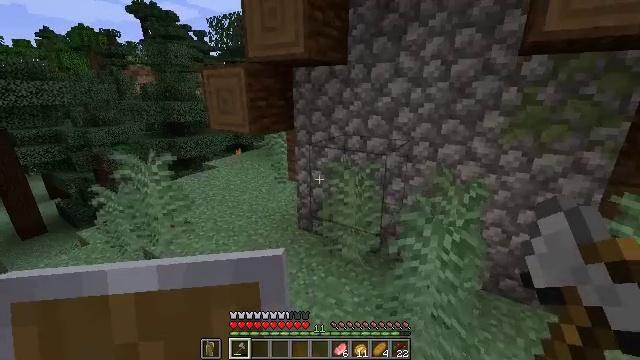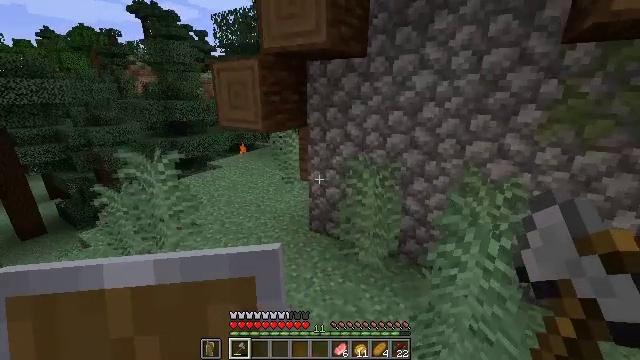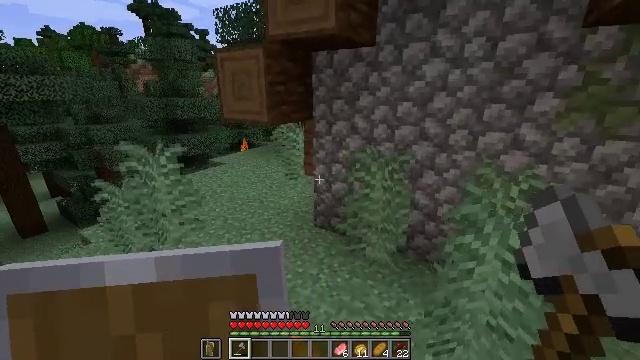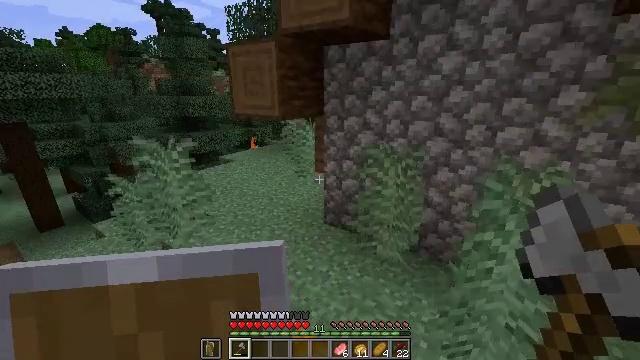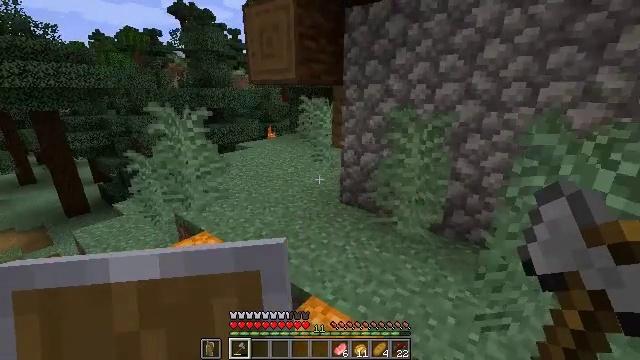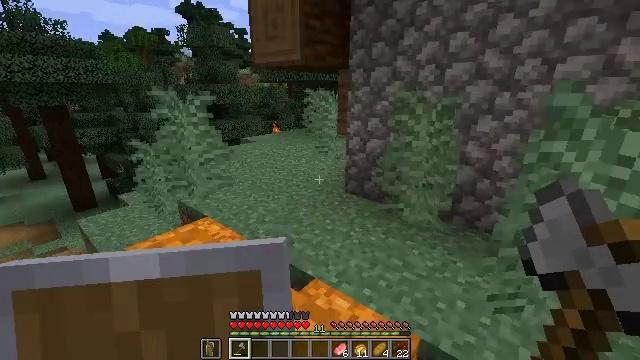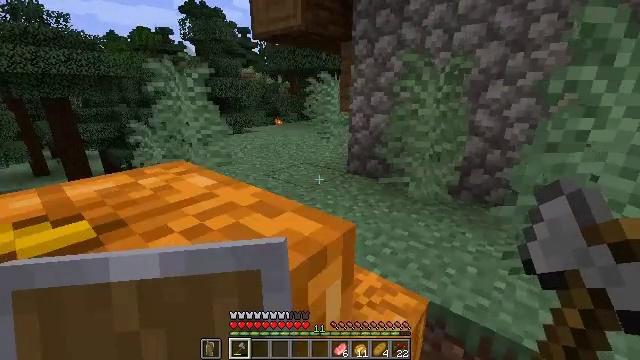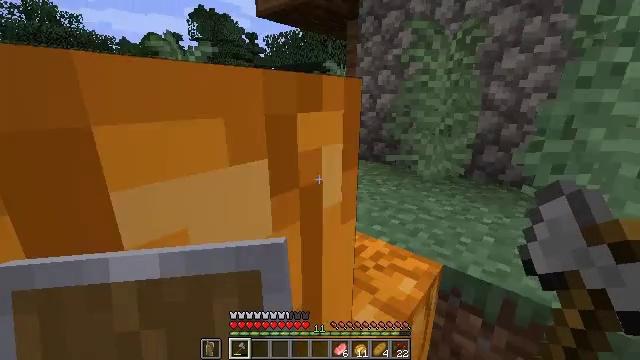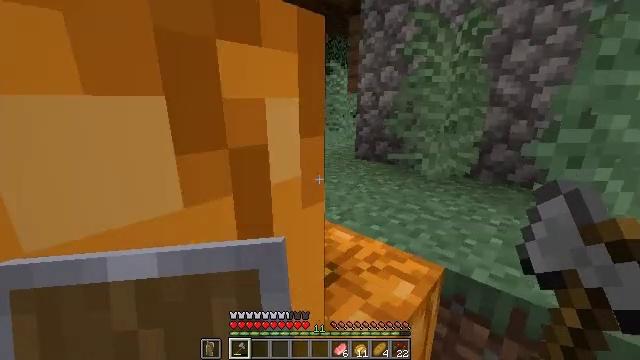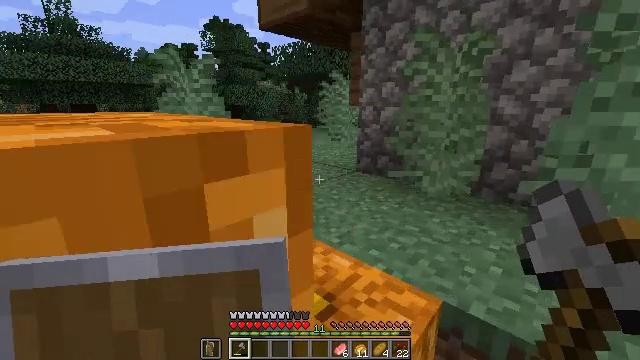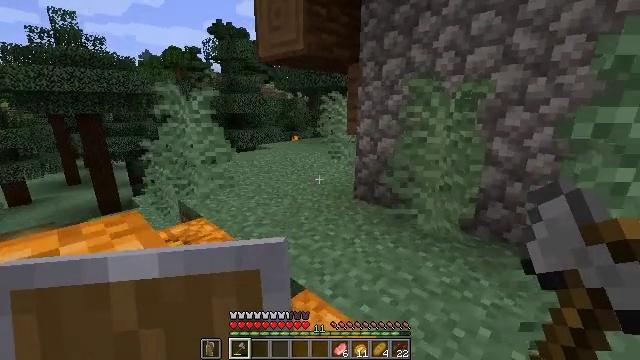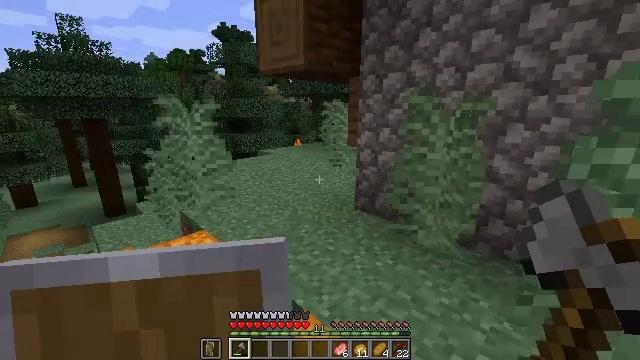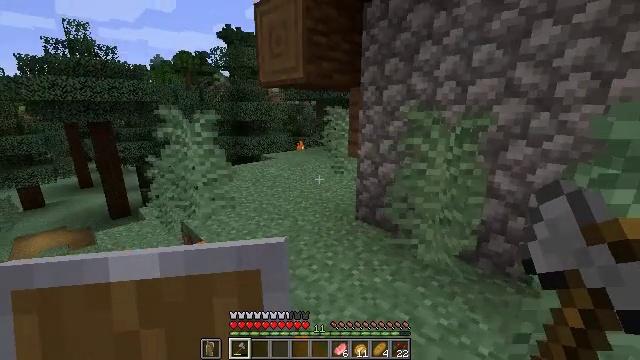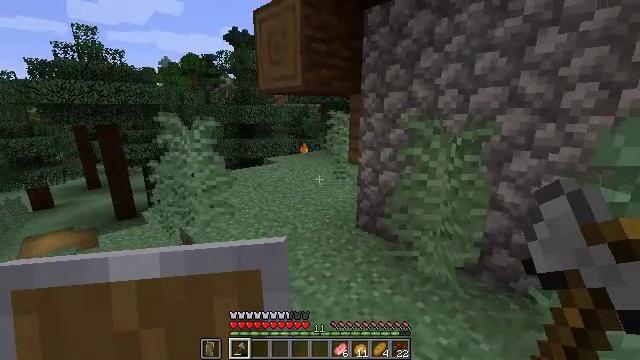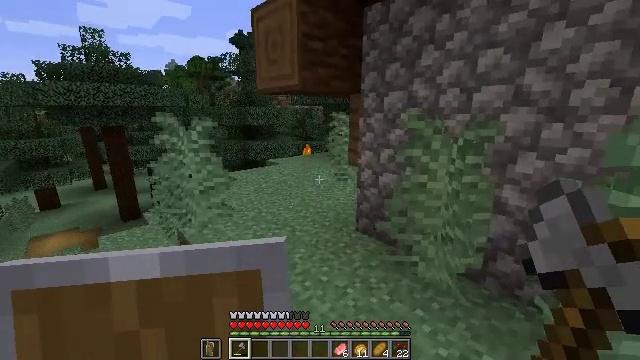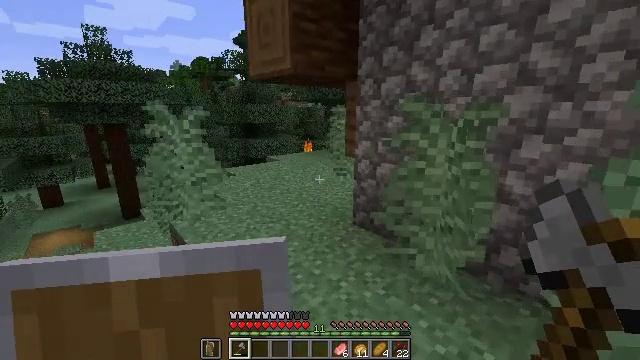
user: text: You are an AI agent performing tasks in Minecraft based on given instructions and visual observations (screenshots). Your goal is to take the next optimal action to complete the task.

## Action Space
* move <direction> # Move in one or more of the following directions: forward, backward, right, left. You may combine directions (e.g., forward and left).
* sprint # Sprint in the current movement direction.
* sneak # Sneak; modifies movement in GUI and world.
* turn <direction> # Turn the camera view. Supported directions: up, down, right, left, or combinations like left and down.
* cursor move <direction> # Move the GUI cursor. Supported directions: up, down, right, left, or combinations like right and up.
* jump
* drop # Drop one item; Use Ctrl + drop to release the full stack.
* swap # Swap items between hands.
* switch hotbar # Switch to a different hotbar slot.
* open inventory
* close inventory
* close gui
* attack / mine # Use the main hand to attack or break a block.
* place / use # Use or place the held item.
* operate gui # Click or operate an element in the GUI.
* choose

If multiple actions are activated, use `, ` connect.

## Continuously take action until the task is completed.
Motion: motion action
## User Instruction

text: Kill a zombie villager.
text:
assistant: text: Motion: move forward and move left
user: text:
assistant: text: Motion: move forward and move left
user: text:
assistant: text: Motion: move forward and move left, turn left
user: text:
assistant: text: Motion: move forward and move left, turn left
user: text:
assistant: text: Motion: move forward and move left, turn left
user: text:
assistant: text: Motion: move forward
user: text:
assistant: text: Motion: move forward, turn left and up
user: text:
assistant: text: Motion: move forward, sprint, turn left, jump
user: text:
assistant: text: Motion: move forward, sprint, jump
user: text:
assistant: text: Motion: move forward, sprint, jump
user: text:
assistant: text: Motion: move forward, sprint, jump
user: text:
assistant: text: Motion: move forward, sprint, jump
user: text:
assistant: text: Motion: move forward, sprint, turn left
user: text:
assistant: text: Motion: move forward, sprint, turn left
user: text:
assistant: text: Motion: move forward, sprint
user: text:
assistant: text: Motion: move forward, sprint, turn left
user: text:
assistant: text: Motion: move forward, sprint, turn left
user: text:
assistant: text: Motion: move forward and move left, sprint
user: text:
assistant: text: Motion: move forward and move left, sprint
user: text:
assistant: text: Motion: move forward and move left, sprint
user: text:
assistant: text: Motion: move forward and move left, sprint
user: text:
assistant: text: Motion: move forward and move left, sprint
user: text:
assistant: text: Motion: move forward, sprint, jump
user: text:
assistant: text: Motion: move forward, sprint, jump
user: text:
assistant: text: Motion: move forward, sprint, jump
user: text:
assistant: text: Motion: move forward, sprint, jump
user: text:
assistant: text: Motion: move forward, sprint
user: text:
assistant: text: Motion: move forward and move left, sprint
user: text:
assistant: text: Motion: move forward and move left, sprint
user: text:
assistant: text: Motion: move forward and move left, sprint